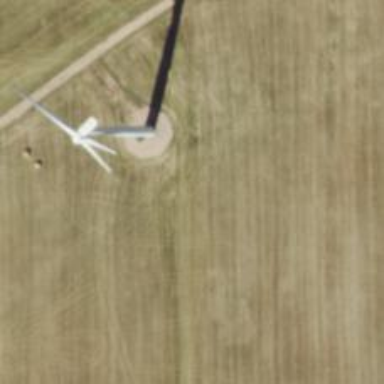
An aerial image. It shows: Wind power generator utilizing wind turbines.